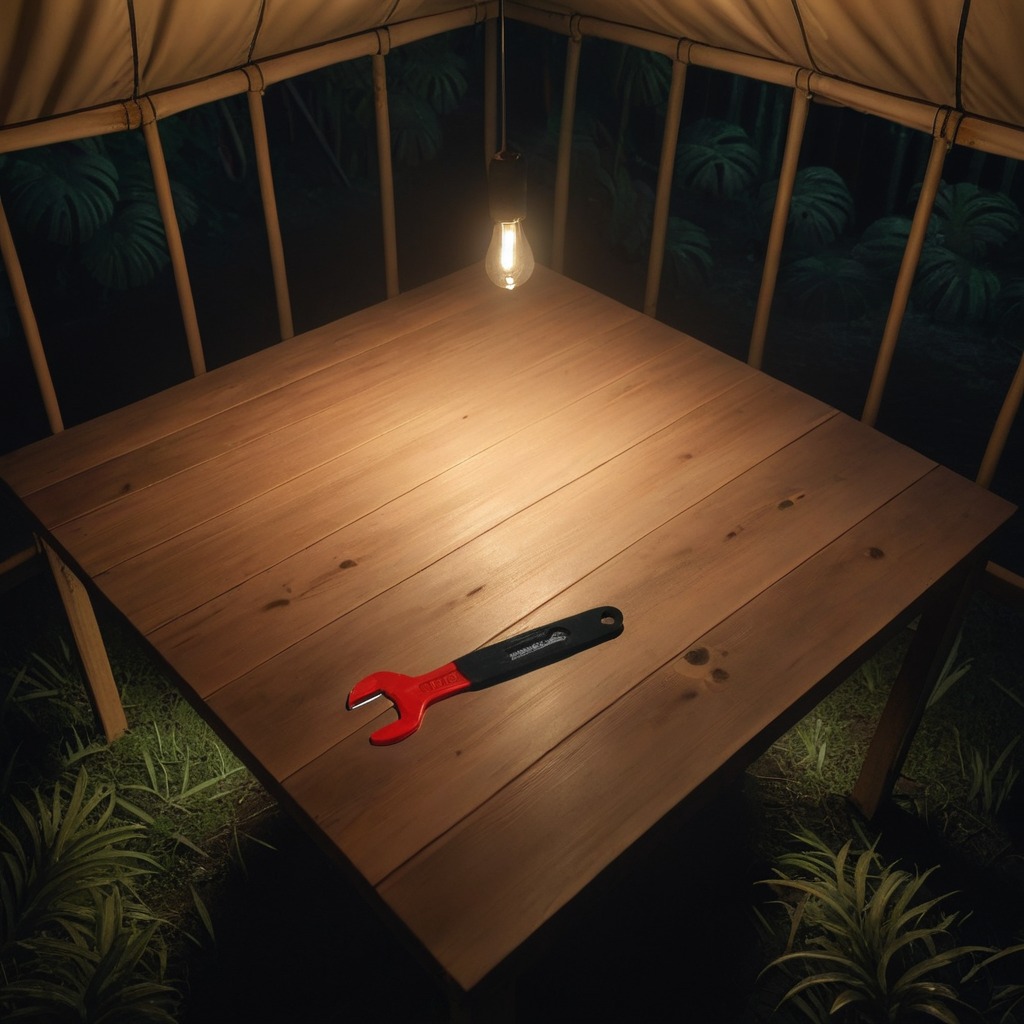
An wrench is lying on a wooden table inside a jungle field workshop tent at night.